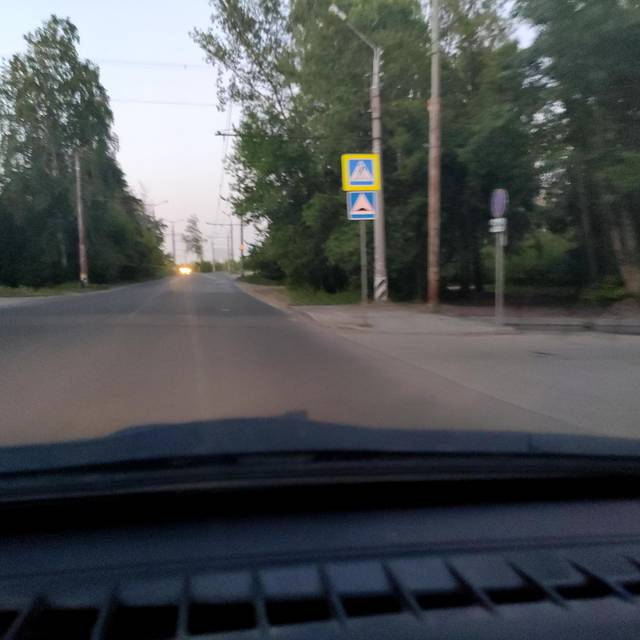
Region: Russia
Coordinates: 53.479, 49.369